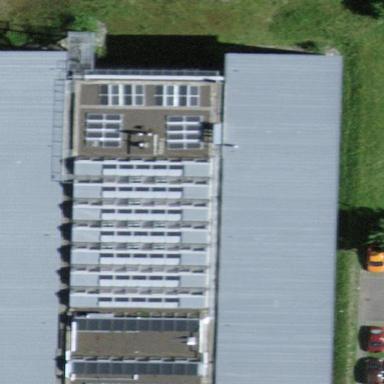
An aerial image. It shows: School building.